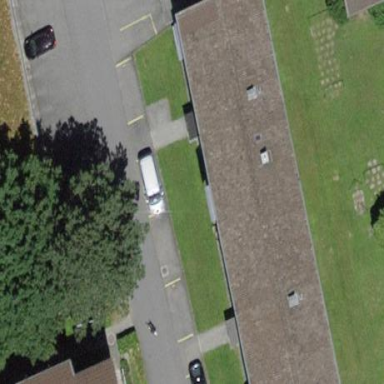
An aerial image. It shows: View of apartment building.